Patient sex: F
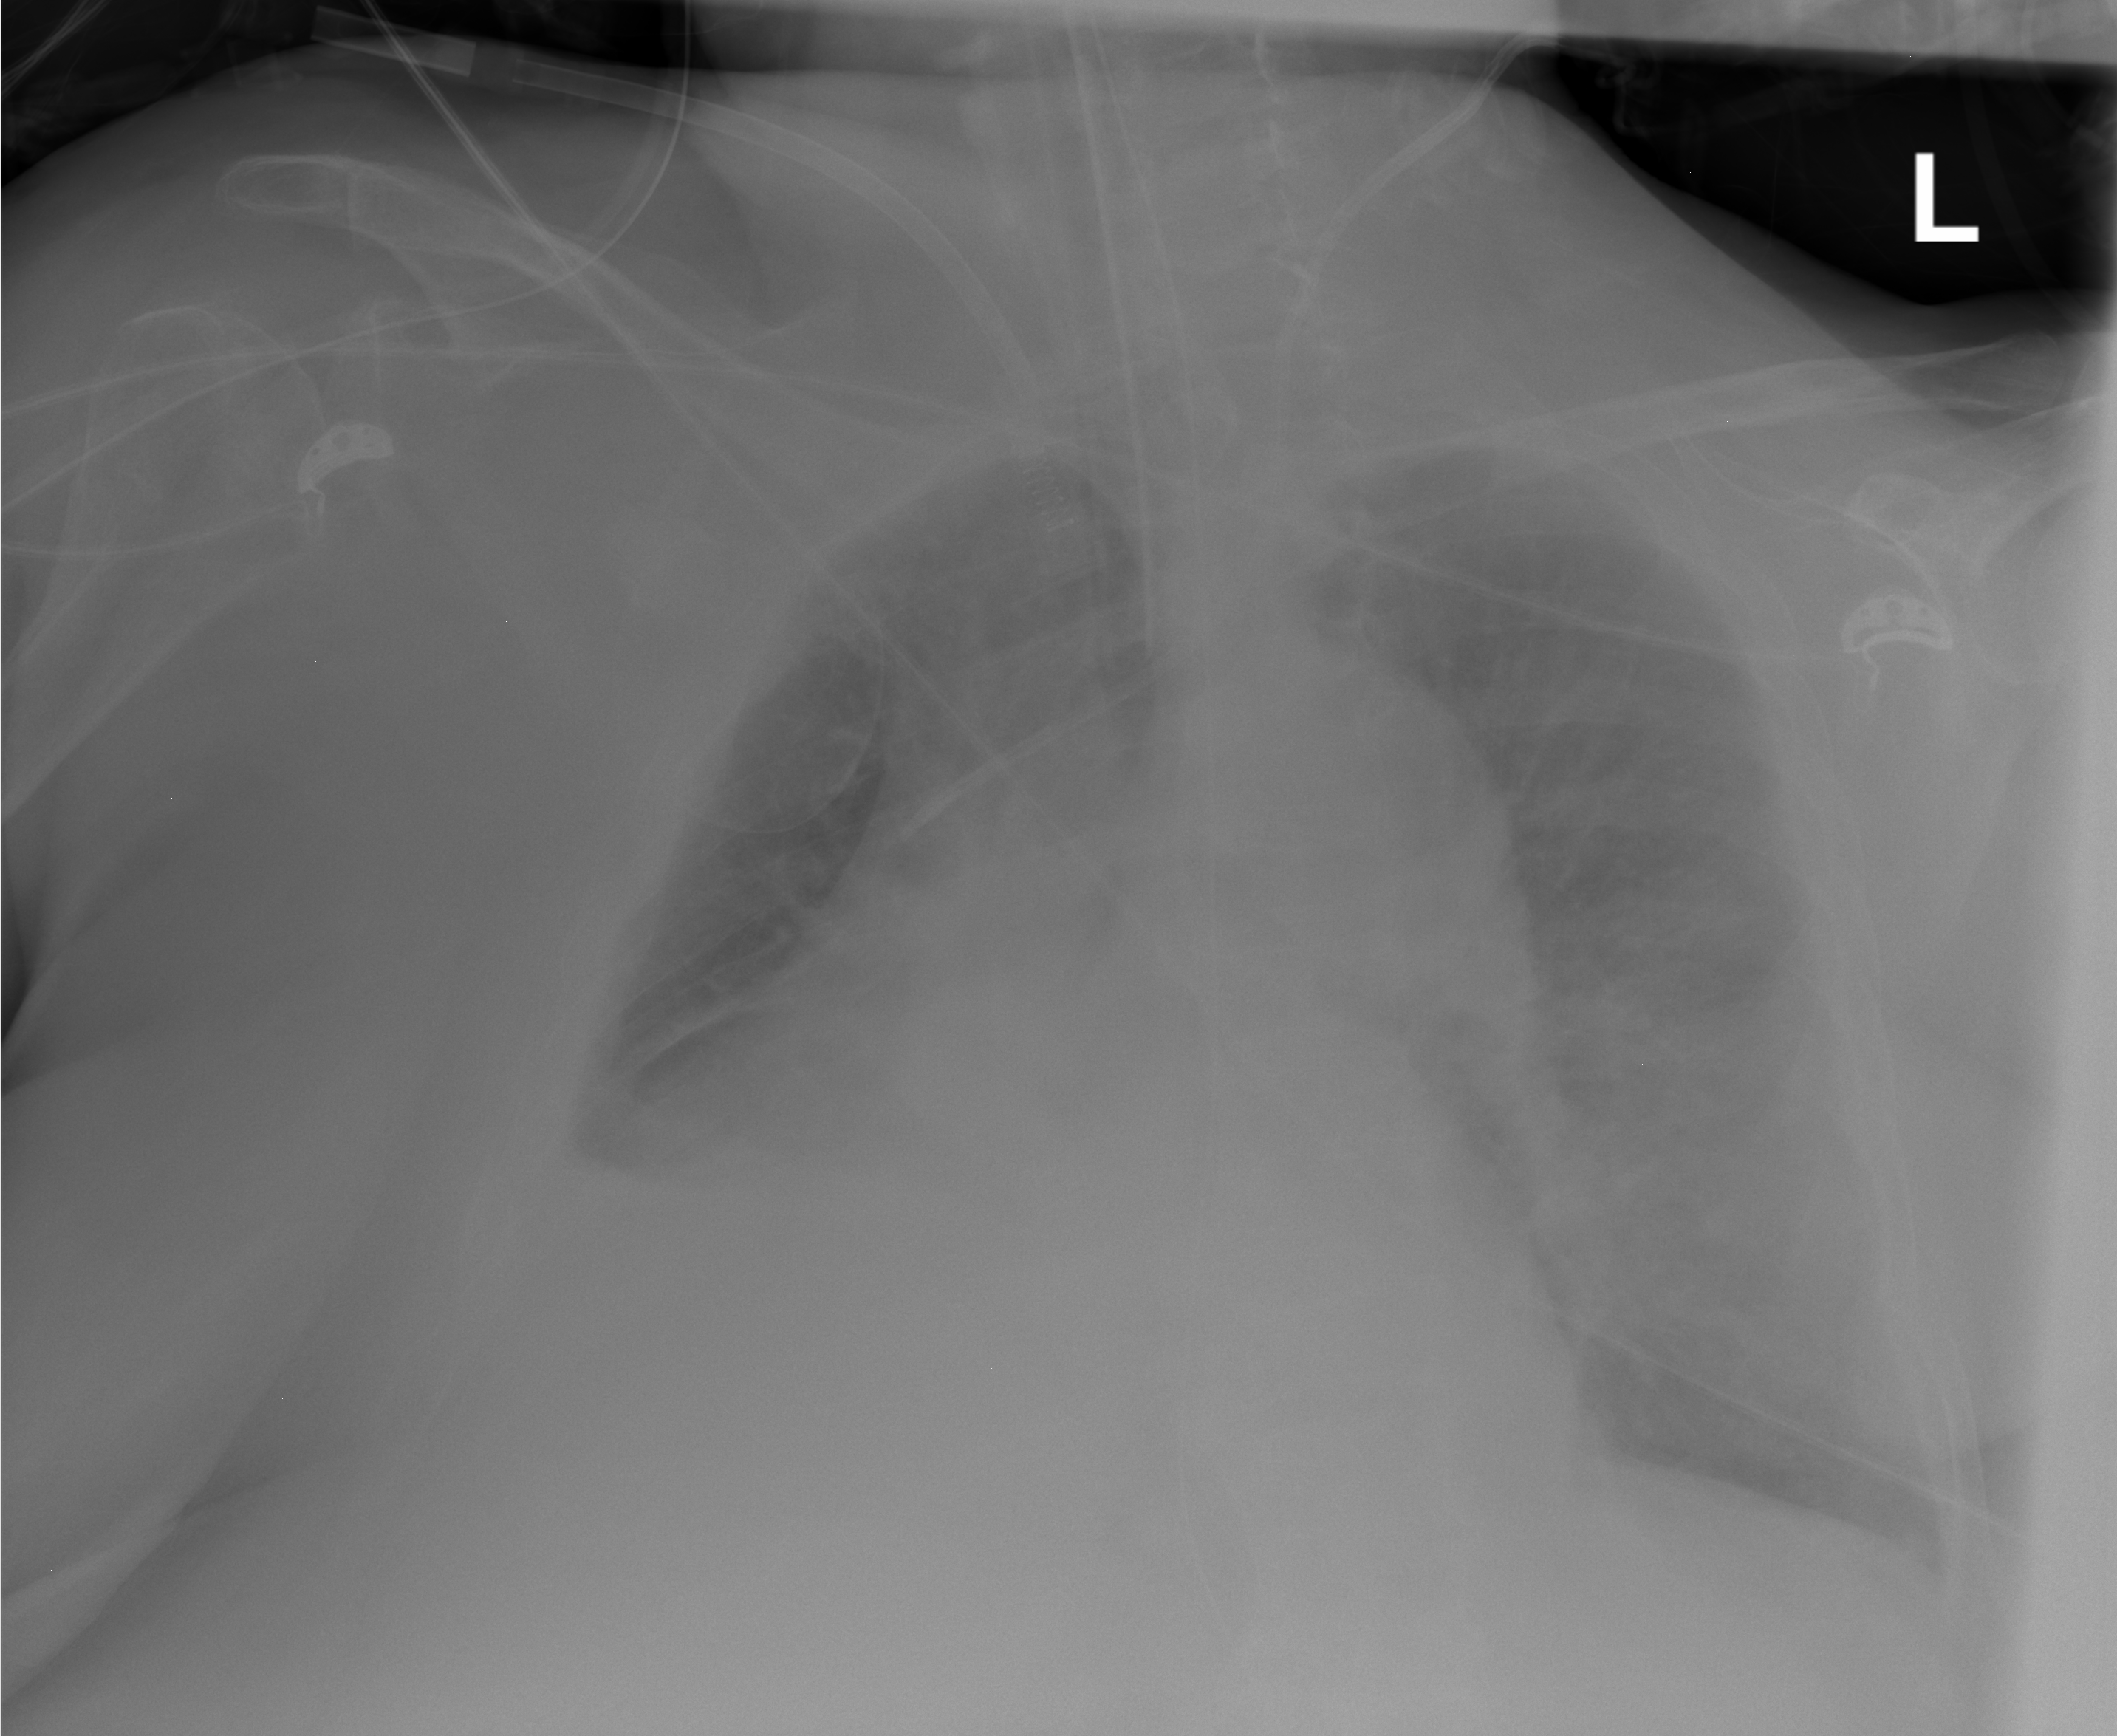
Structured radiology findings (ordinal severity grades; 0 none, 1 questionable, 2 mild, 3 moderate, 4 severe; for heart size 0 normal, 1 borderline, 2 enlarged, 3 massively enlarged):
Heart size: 2
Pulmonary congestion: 3
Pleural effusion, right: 3
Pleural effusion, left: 3
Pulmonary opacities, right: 0
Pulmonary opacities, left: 0
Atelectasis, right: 2
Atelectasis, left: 0